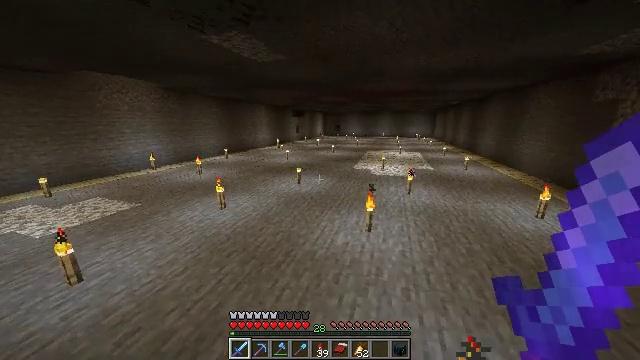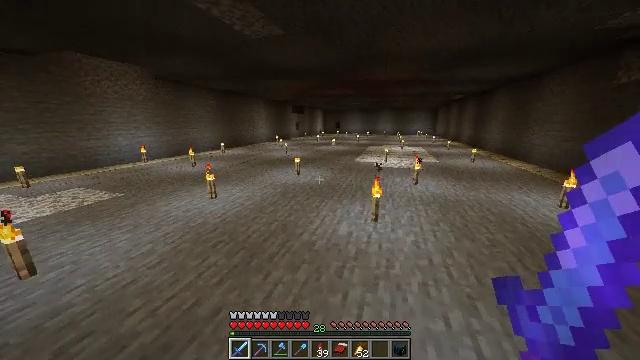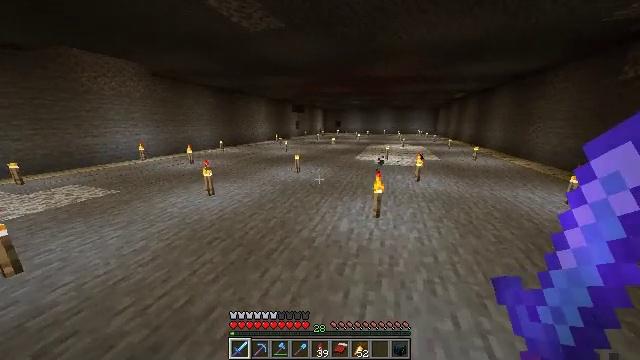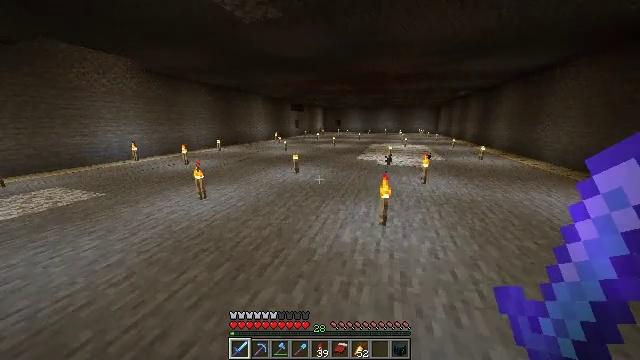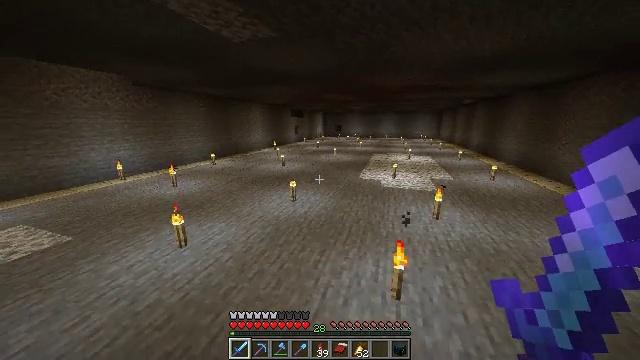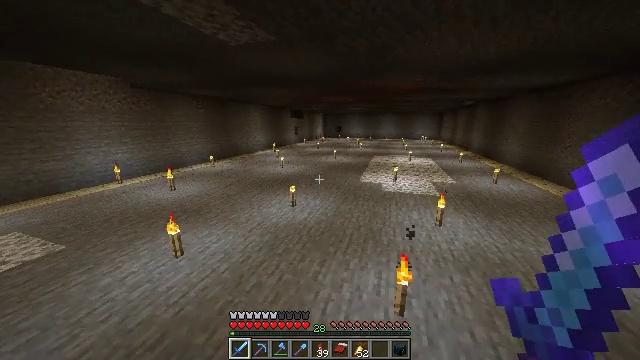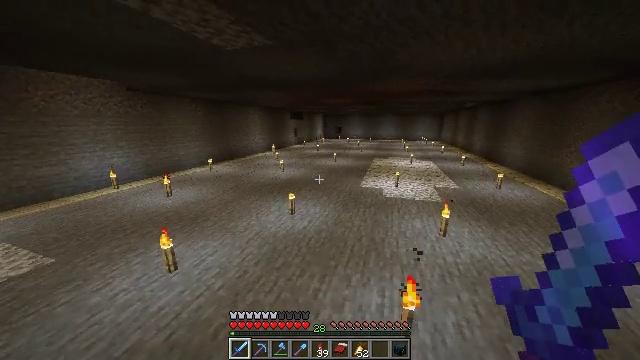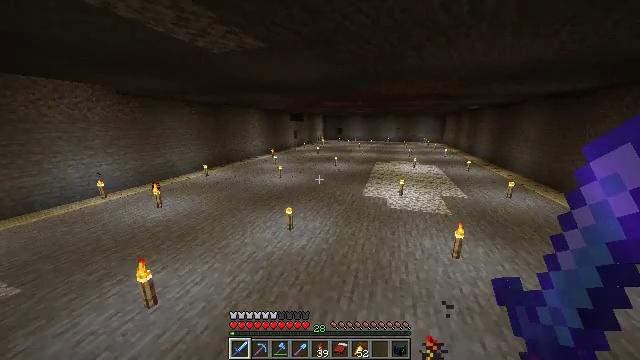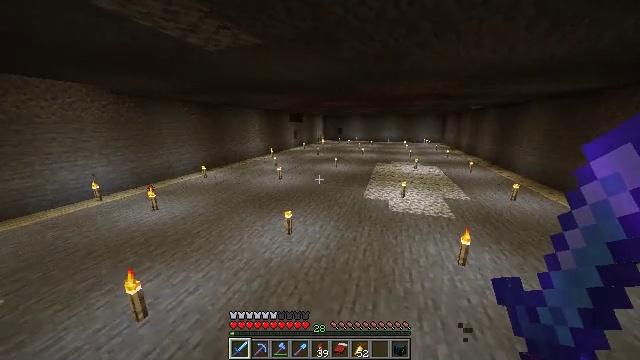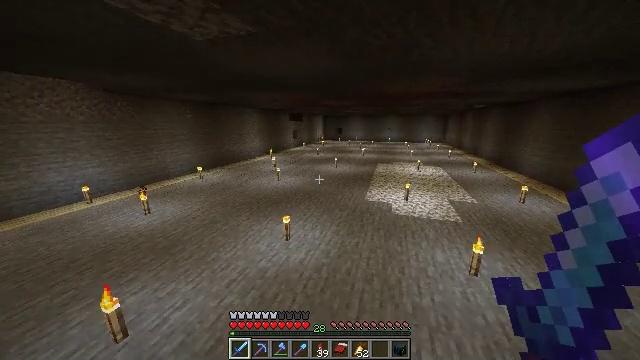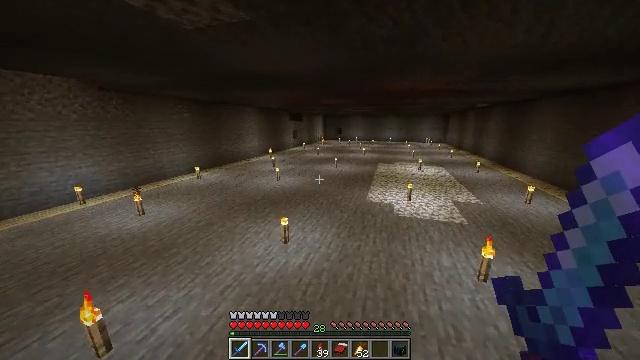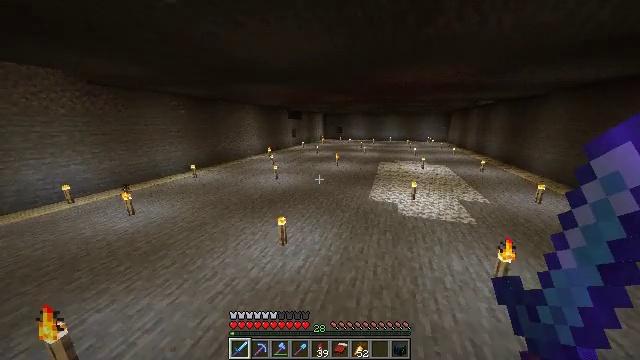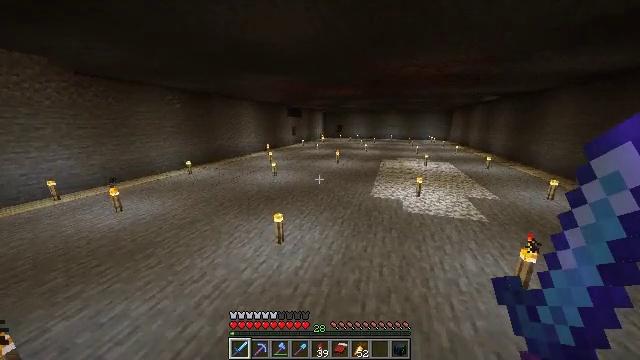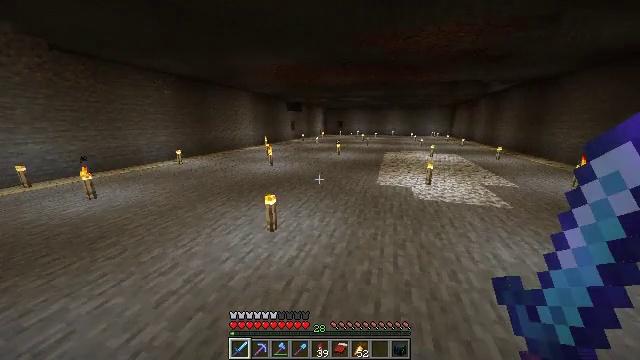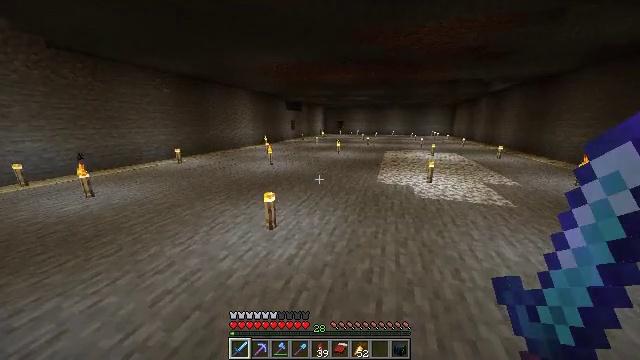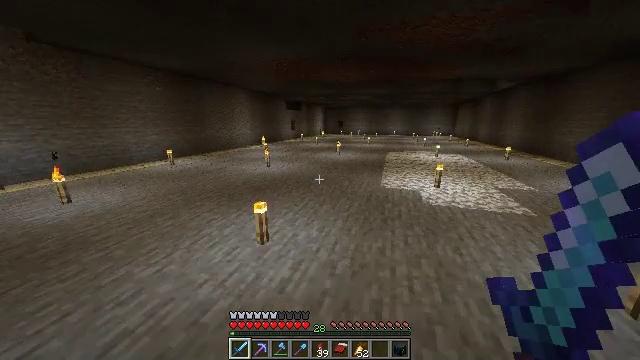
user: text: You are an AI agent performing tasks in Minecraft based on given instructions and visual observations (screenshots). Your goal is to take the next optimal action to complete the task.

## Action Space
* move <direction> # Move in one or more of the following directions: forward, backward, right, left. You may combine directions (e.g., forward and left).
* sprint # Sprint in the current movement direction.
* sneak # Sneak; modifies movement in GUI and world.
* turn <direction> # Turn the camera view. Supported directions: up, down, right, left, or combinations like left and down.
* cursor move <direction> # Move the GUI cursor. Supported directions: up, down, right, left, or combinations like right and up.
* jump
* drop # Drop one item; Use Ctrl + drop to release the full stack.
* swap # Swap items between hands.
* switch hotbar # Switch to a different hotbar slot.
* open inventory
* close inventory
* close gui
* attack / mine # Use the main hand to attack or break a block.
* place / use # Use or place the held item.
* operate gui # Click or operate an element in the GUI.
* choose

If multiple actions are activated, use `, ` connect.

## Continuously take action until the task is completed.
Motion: motion action
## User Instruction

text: Combat the slime.
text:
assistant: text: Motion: move forward, sprint, jump
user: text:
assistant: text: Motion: move forward, sprint, jump
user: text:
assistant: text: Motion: move forward, sprint, jump
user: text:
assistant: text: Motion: move forward, sprint, jump
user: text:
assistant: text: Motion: move forward, sprint, jump
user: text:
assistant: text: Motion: move forward, sprint, jump
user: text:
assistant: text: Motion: move forward, sprint, jump
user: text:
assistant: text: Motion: move forward, sprint, jump
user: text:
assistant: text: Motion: move forward, sprint, jump
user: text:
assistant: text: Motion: move forward, sprint, jump
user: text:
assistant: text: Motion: move forward, sprint, jump
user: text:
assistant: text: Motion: move forward, sprint, jump
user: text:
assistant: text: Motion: move forward, sprint, jump
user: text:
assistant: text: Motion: move forward, sprint, jump
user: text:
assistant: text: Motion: move forward, sprint, jump
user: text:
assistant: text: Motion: move forward, sprint, jump
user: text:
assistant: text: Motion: move forward, sprint, jump
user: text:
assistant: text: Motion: move forward, sprint, jump
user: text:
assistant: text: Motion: move forward, sprint, jump
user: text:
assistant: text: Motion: move forward, sprint, turn left, jump
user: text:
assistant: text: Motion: move forward, sprint, jump
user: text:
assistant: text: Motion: move forward, sprint, jump
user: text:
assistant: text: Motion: move forward, sprint, jump
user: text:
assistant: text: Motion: move forward, sprint, jump
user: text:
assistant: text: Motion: move forward, sprint, jump
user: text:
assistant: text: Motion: move forward, sprint, turn left, jump
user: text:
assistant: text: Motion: move forward, sprint, jump
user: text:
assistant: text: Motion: move forward, sprint, jump
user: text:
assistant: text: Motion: move forward, sprint, jump
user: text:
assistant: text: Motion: move forward, sprint, jump